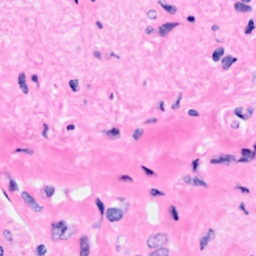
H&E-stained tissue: Breast